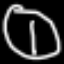
Label: clock